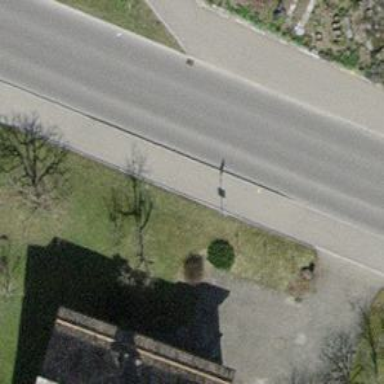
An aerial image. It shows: Bus stop with platform for public transport.